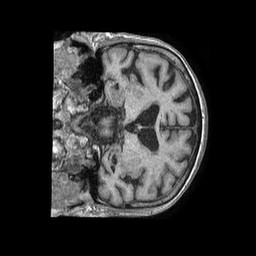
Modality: T1w
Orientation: coronal
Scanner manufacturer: philips
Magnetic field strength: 1.5 T
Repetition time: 0.007842 s
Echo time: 0.00366 s